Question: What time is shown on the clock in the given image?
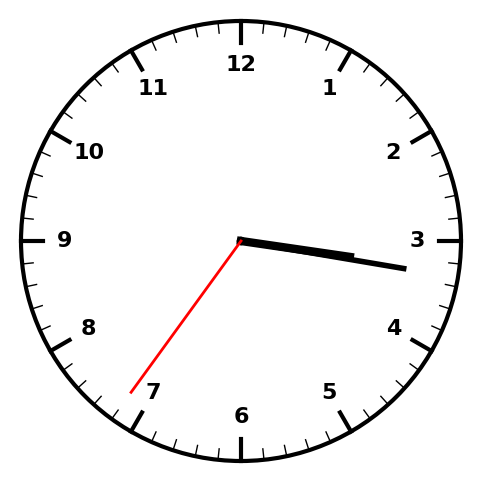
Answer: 03:16:36